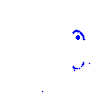
Particle: electron